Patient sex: M
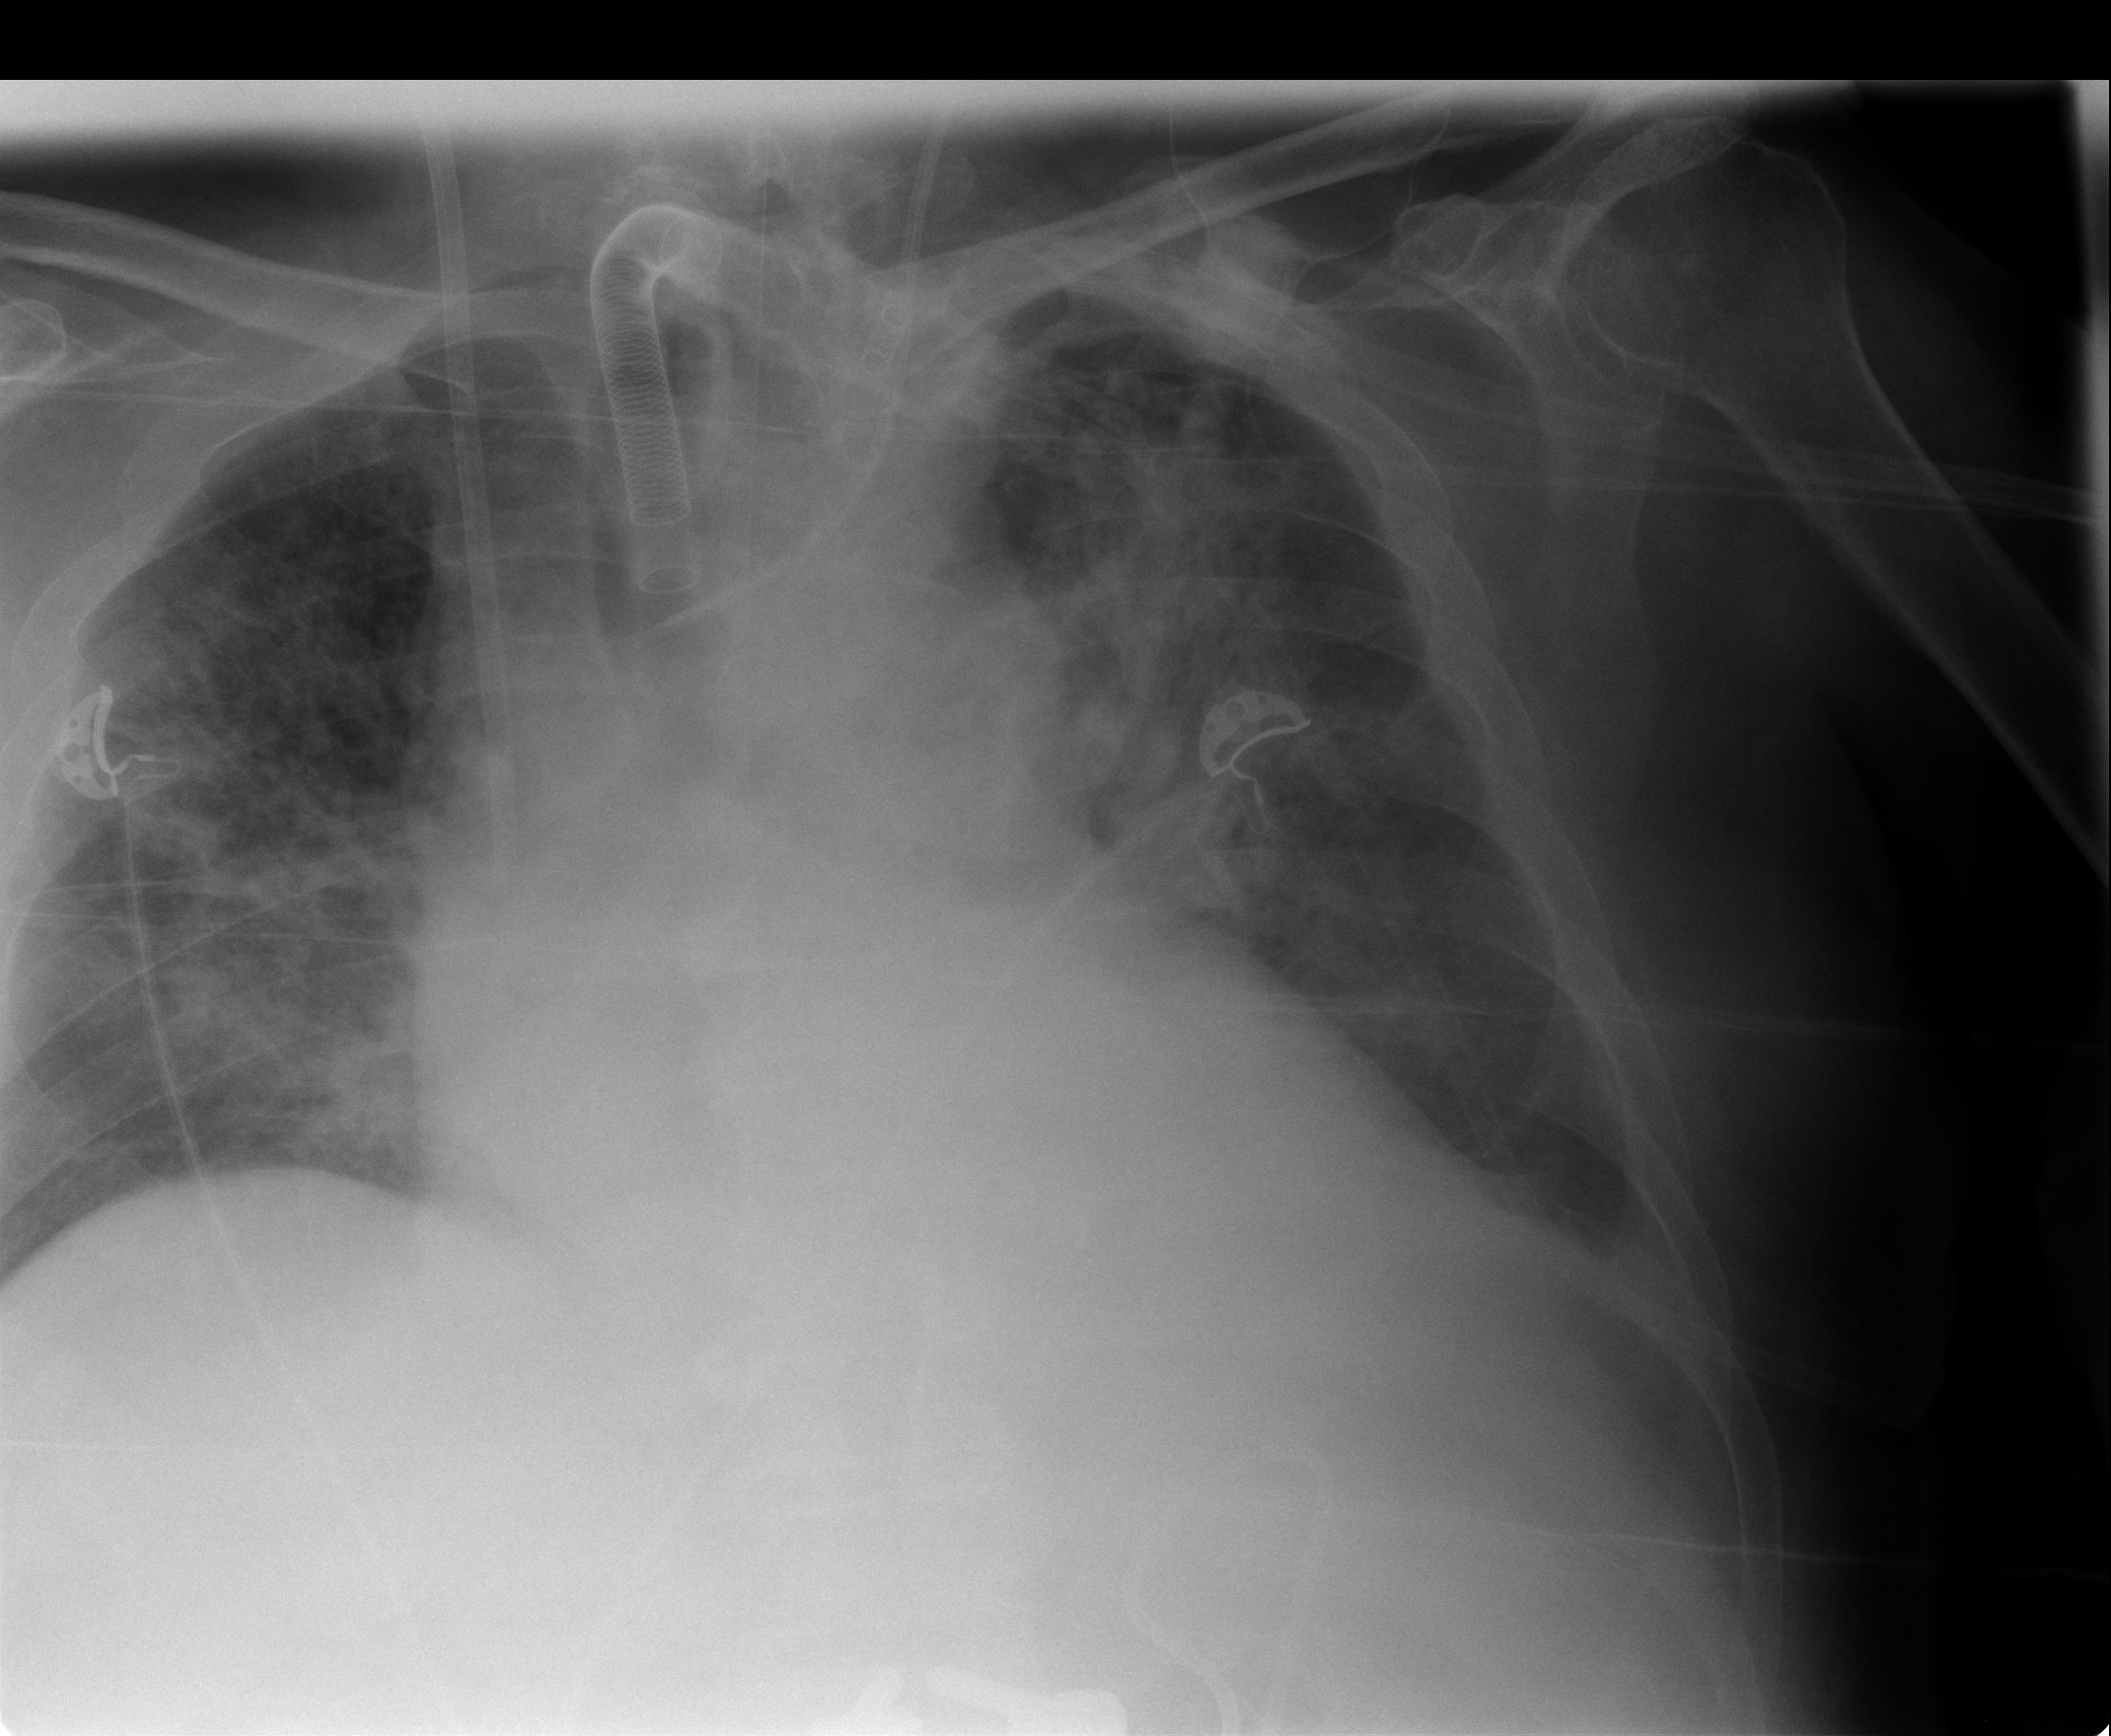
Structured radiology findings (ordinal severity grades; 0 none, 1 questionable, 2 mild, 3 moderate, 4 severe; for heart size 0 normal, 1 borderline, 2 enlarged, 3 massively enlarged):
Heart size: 2
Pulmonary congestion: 2
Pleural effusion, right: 3
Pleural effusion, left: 2
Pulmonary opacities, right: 3
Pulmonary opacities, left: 3
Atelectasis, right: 2
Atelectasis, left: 2